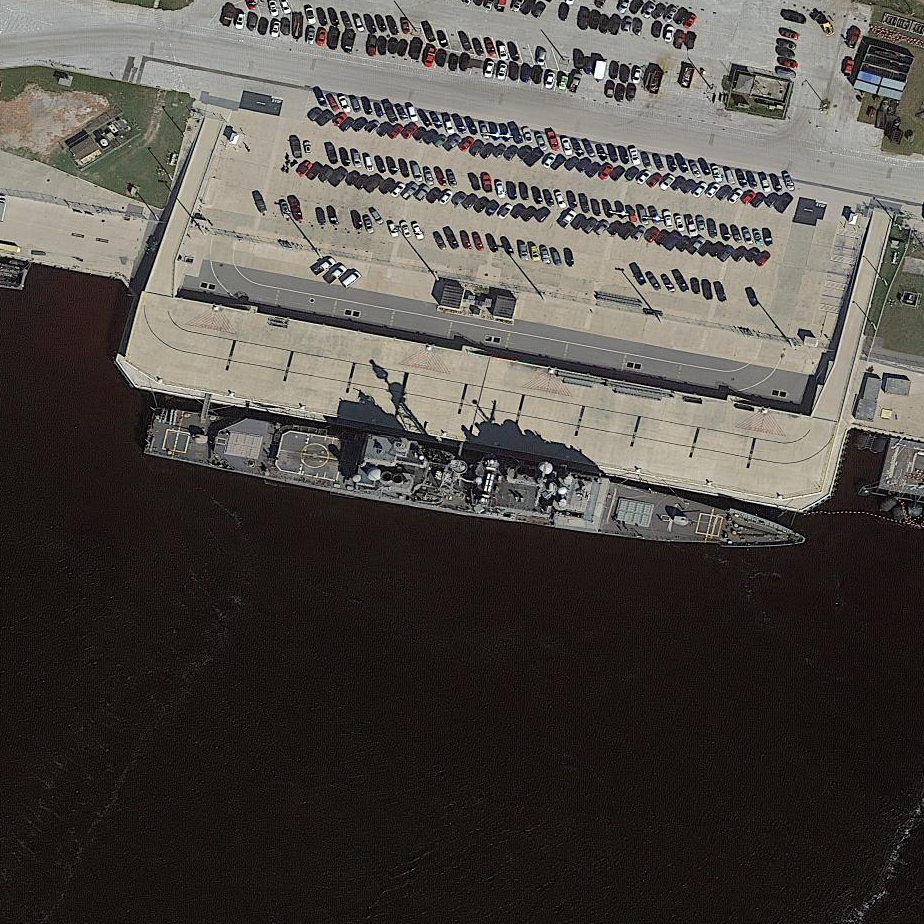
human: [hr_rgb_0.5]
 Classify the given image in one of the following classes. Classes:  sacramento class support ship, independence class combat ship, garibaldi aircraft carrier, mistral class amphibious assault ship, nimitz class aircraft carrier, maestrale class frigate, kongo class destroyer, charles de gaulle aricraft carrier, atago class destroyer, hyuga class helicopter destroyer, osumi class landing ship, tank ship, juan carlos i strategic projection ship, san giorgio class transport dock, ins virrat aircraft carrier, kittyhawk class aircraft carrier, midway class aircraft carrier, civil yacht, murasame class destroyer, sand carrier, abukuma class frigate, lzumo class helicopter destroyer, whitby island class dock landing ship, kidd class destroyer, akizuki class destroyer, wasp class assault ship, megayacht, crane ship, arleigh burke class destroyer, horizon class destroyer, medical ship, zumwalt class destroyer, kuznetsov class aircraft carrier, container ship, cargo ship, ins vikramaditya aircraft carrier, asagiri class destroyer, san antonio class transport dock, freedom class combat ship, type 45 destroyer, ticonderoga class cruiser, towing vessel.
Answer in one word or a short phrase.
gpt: Ticonderoga class cruiser